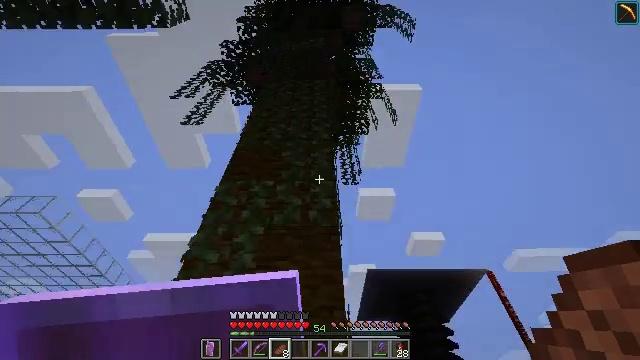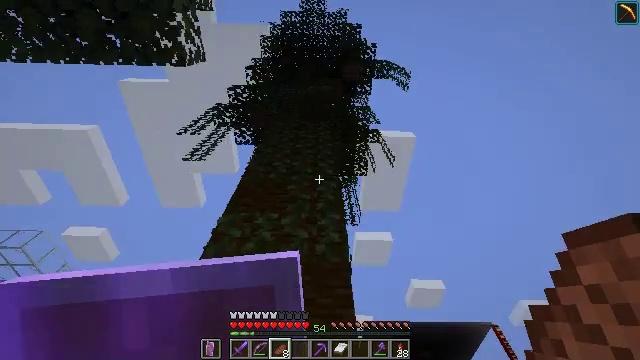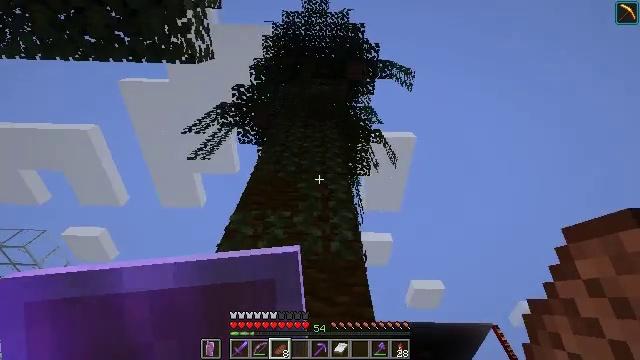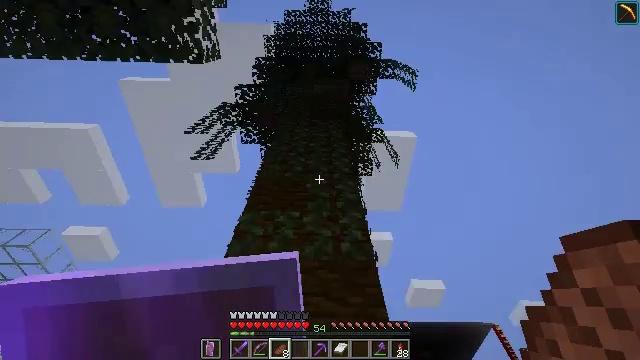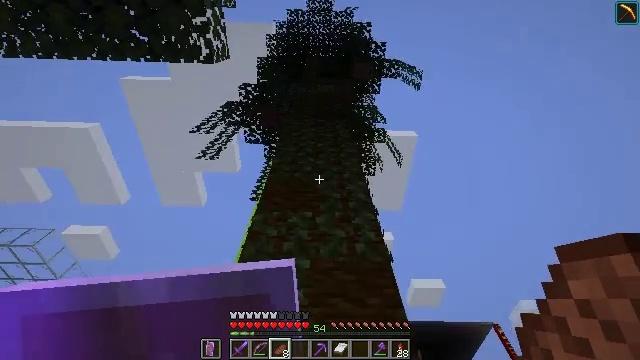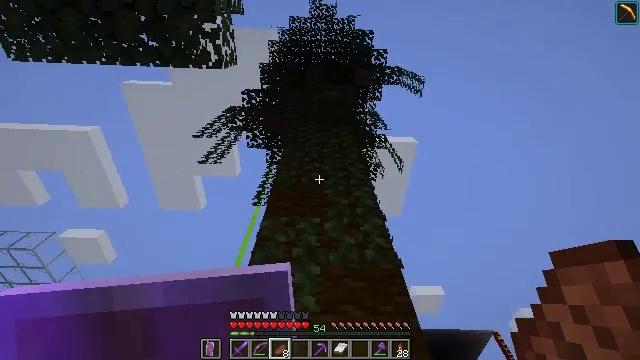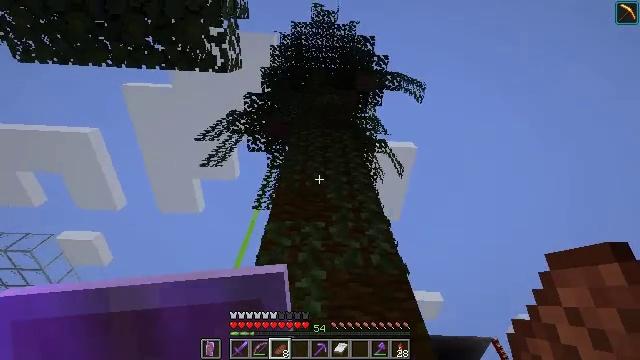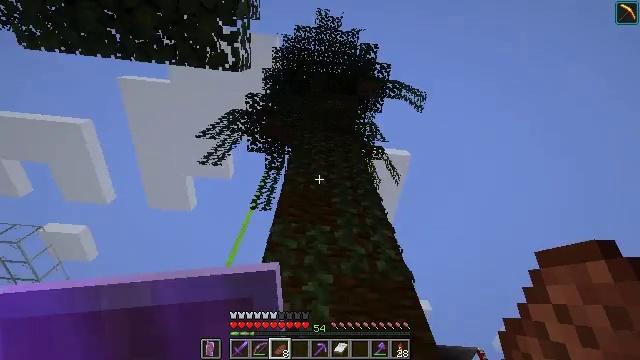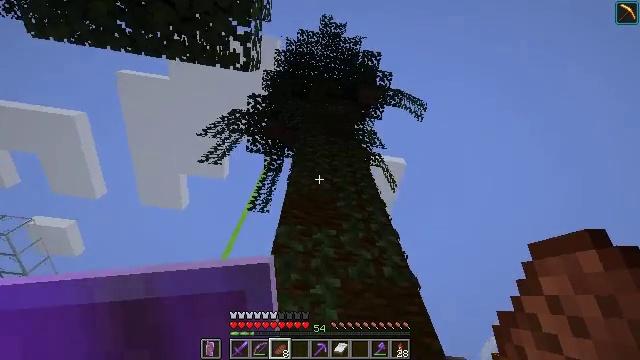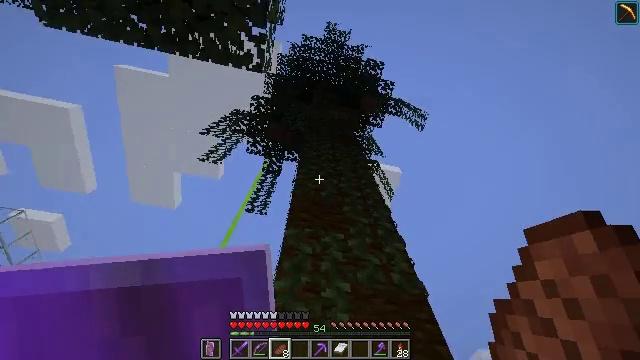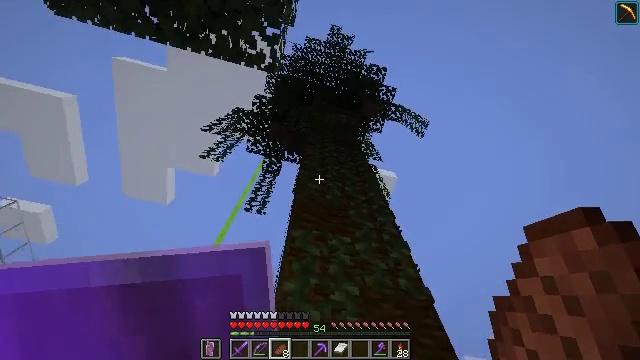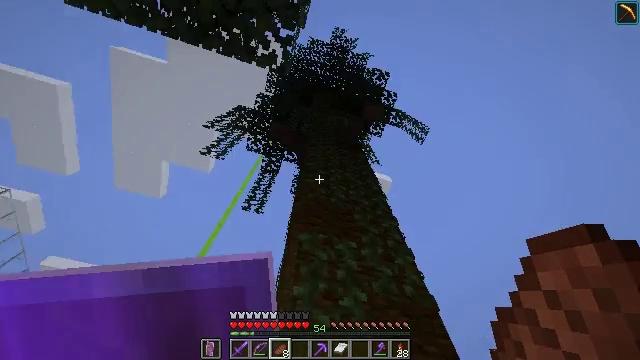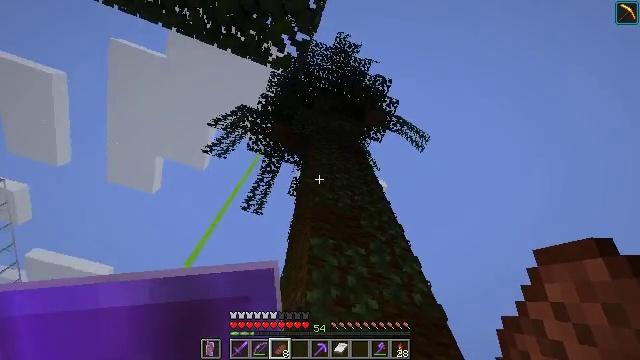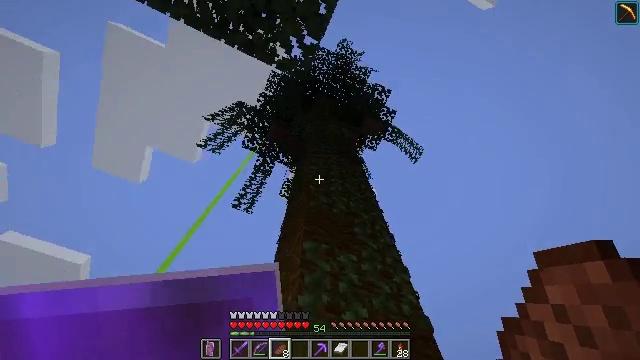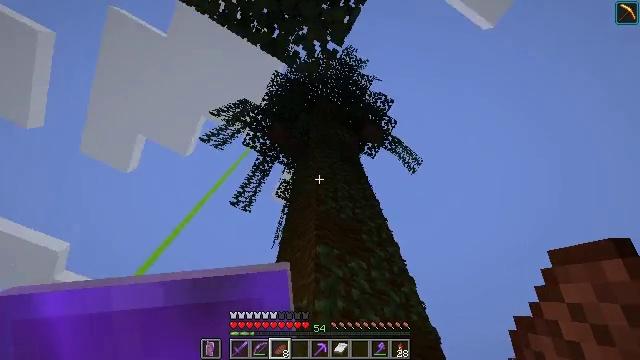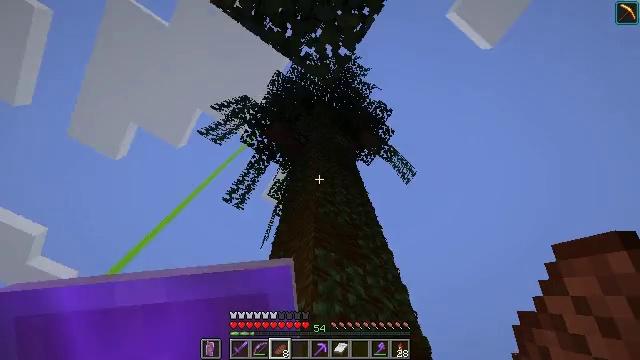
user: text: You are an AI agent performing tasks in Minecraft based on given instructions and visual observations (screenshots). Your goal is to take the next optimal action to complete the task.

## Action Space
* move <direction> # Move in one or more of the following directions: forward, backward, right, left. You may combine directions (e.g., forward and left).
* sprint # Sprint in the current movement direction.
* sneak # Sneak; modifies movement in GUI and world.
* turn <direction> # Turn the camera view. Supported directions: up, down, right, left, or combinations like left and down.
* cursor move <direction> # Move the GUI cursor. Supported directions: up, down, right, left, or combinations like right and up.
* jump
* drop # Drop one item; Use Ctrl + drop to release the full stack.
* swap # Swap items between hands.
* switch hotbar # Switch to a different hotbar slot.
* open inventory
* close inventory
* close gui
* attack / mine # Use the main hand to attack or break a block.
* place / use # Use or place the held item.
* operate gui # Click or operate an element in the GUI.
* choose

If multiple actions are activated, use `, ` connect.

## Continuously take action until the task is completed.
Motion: motion action
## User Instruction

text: Craft paper.
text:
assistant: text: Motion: move left, turn right and up
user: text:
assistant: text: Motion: move left
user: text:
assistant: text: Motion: move left
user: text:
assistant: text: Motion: move left
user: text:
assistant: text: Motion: move left, turn up
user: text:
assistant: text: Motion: move left
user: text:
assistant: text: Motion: move left, turn right
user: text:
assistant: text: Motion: move left, turn right
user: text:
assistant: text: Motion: move left, turn right
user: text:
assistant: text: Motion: move left, turn right
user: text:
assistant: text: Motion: move left, turn right
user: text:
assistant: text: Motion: move left, turn right
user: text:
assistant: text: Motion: move left, turn right
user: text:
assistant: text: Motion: move left, turn right
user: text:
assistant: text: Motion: move left, turn right
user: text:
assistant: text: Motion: move left, turn right
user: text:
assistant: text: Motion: move left, turn right
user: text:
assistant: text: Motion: move left, turn right
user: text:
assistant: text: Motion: move left, turn right
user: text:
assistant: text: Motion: move left, turn right
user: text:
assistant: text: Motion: move left, turn right and down
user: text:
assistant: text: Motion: move left, turn right
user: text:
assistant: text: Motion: move left, turn right
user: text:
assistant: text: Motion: move left, turn right and up
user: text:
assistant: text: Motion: move left, turn right
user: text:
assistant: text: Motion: move left, turn right
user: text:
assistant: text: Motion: move left, turn right
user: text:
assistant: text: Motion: move left, turn right and down
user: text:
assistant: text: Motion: turn right and down
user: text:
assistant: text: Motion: turn right and down